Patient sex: F
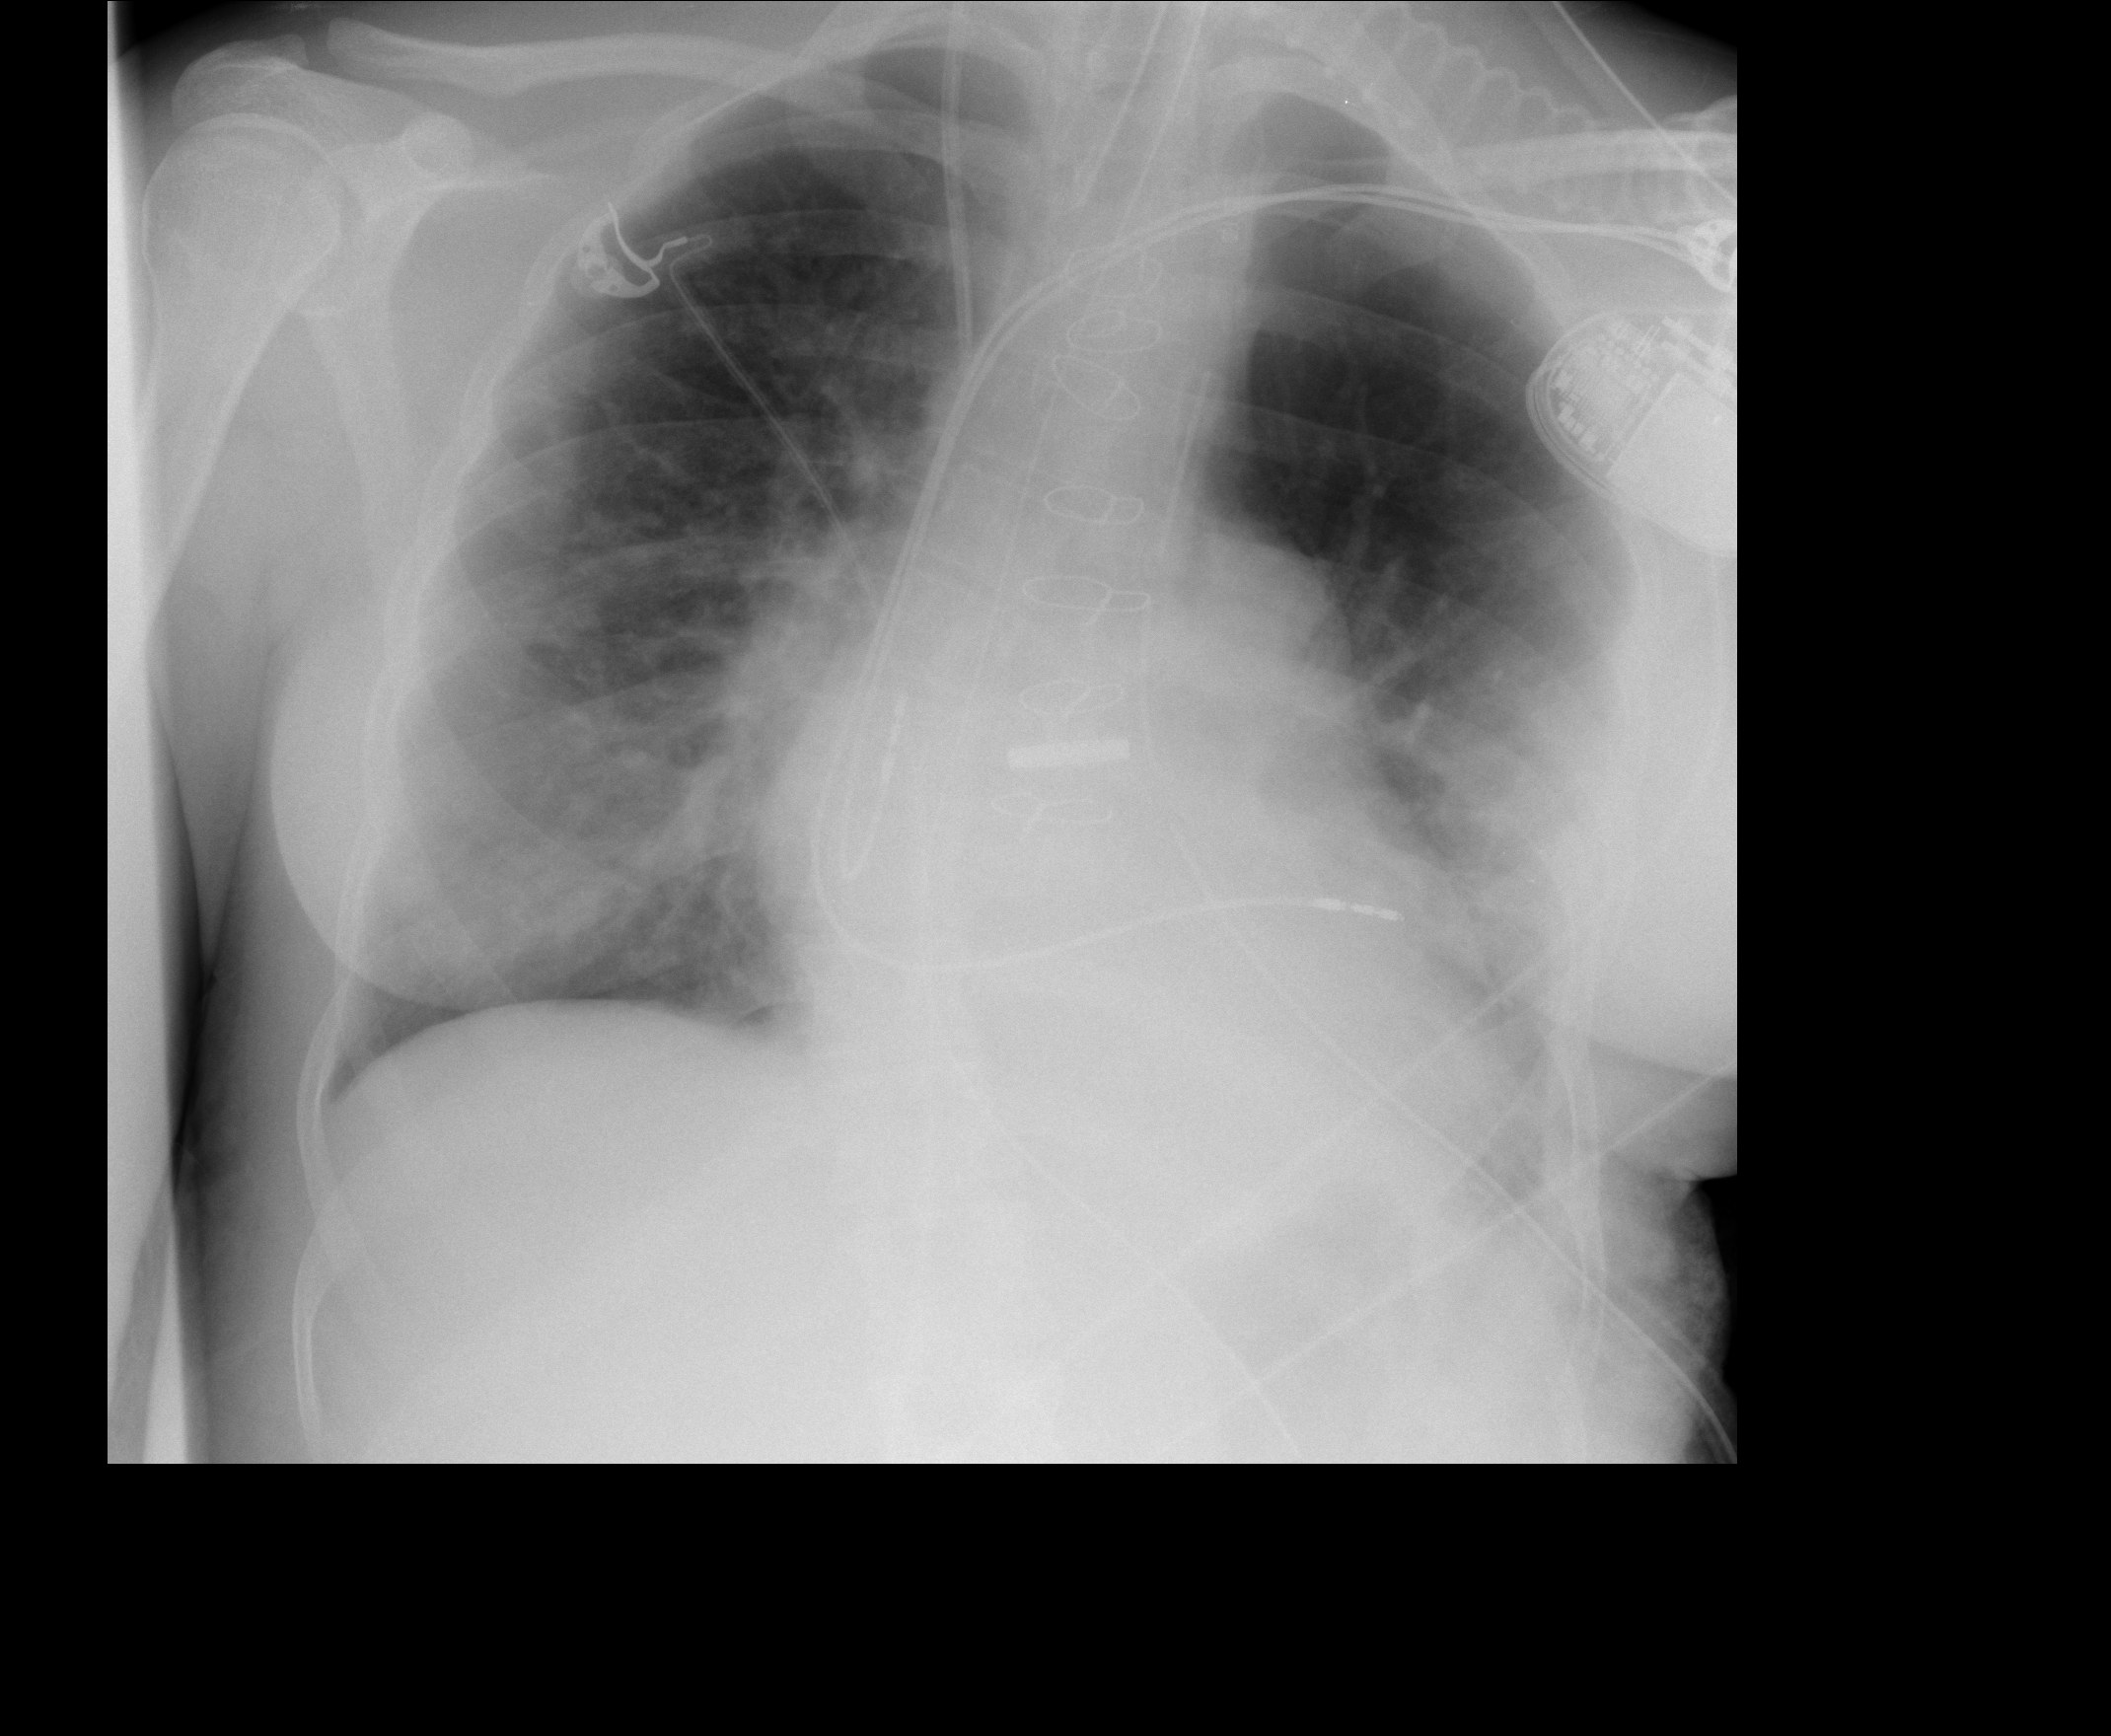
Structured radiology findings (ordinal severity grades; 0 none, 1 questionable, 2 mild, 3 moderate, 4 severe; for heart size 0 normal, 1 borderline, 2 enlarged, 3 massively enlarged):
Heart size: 0
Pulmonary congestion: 2
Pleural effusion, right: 0
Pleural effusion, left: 2
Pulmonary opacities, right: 2
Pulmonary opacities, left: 2
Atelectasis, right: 2
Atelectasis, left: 2